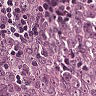
Metastatic tissue present: yes